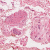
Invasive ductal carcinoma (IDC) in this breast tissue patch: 0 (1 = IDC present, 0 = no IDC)